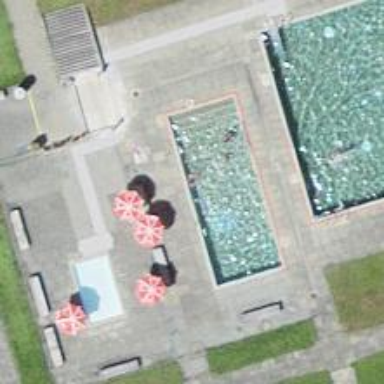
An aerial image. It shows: Swimming pool located in leisure land.